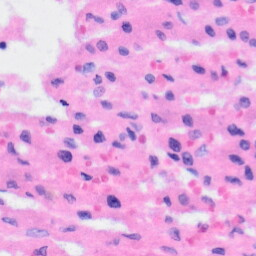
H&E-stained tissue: Liver